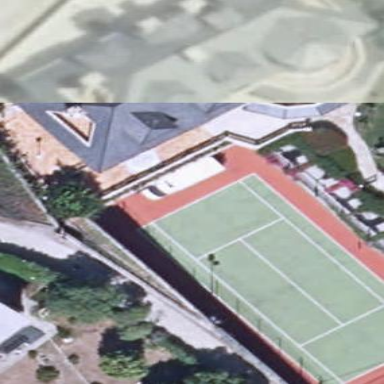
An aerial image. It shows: Tennis court on pitch.